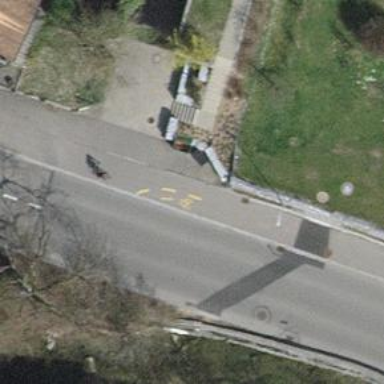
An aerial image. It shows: Cycleway.